Question: I have the following ValidationRule class in WPF
'''
public class EmptyFieldValidationRule: BaseValidationRule
{
public override ValidationResult Validate(object value, System.Globalization.CultureInfo cultureInfo)
{
var fieldValue = (string)value;
if (fieldValue.Trim().Length == 0)
{
return new ValidationResult(false, "Field Is Empty");
}
else
{
return new ValidationResult(true, null);
}
}
}
'''
NOTE - extends the normal class.
This is really just a test validation class because I wanted to start off easier.
I am attempting to bind this to a textbox in my XAML, and it is reading in the BaseValidationRule class fine, it is even giving me it in Intellisense, but when I go to run the program and it hits that part of the application, it tells me an XMLParseException.
I am defining an ErrorMessage property in the XAML, which is inherited in the EmptyFieldValidationRule class from the BaseValidationRule.
The XAML for the ValidationRule Binding looks like the following

The Error Message I am getting is the following.
I have made the reference available to the ValidationRule assembly, and the intellisense is reading in the ValidationRule fine in my XAML, is there something else I need to do?
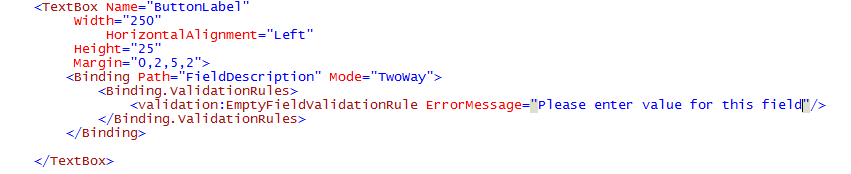
Answer: Please, make sure you have a XML namespace defined in your XAML document as follows:
'''
xmlns:validation="clr-namespace:Some.Assembly.Name.Some.Namespace.Containing.Validations;assembly=Some.Assembly.Name"
'''
Where should be your namespace full name containg 'EmptyFieldValidationRule' class, and should be library name for that class.